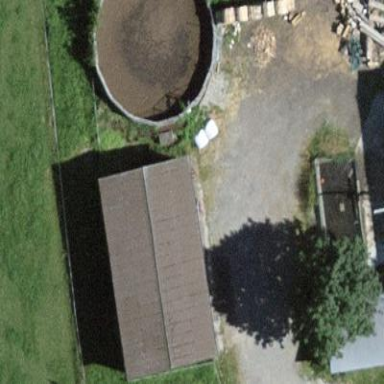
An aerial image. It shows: Shed.